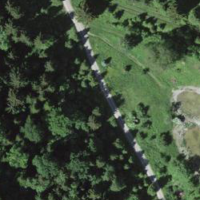
EUNIS habitat code: 24
Species observed at this site:
Lamium galeobdolon
Lissotriton helveticus
Bombina variegata
Tussilago farfara
Trifolium pratense
Aegopodium podagraria